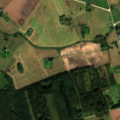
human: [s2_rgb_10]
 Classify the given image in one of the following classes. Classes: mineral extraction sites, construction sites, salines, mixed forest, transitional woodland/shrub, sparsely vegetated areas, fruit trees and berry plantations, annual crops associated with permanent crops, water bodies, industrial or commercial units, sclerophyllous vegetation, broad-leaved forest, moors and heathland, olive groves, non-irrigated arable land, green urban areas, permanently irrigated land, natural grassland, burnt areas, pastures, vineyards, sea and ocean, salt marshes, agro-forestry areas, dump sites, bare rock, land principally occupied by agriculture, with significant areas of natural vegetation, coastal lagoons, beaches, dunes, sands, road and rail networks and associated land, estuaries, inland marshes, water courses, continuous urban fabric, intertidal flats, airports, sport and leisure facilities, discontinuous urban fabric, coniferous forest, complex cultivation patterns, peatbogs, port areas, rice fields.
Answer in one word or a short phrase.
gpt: non-irrigated arable land, pastures, complex cultivation patterns, broad-leaved forest, mixed forest, transitional woodland/shrub